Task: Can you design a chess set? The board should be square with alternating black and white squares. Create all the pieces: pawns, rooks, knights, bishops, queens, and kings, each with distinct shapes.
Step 1946:
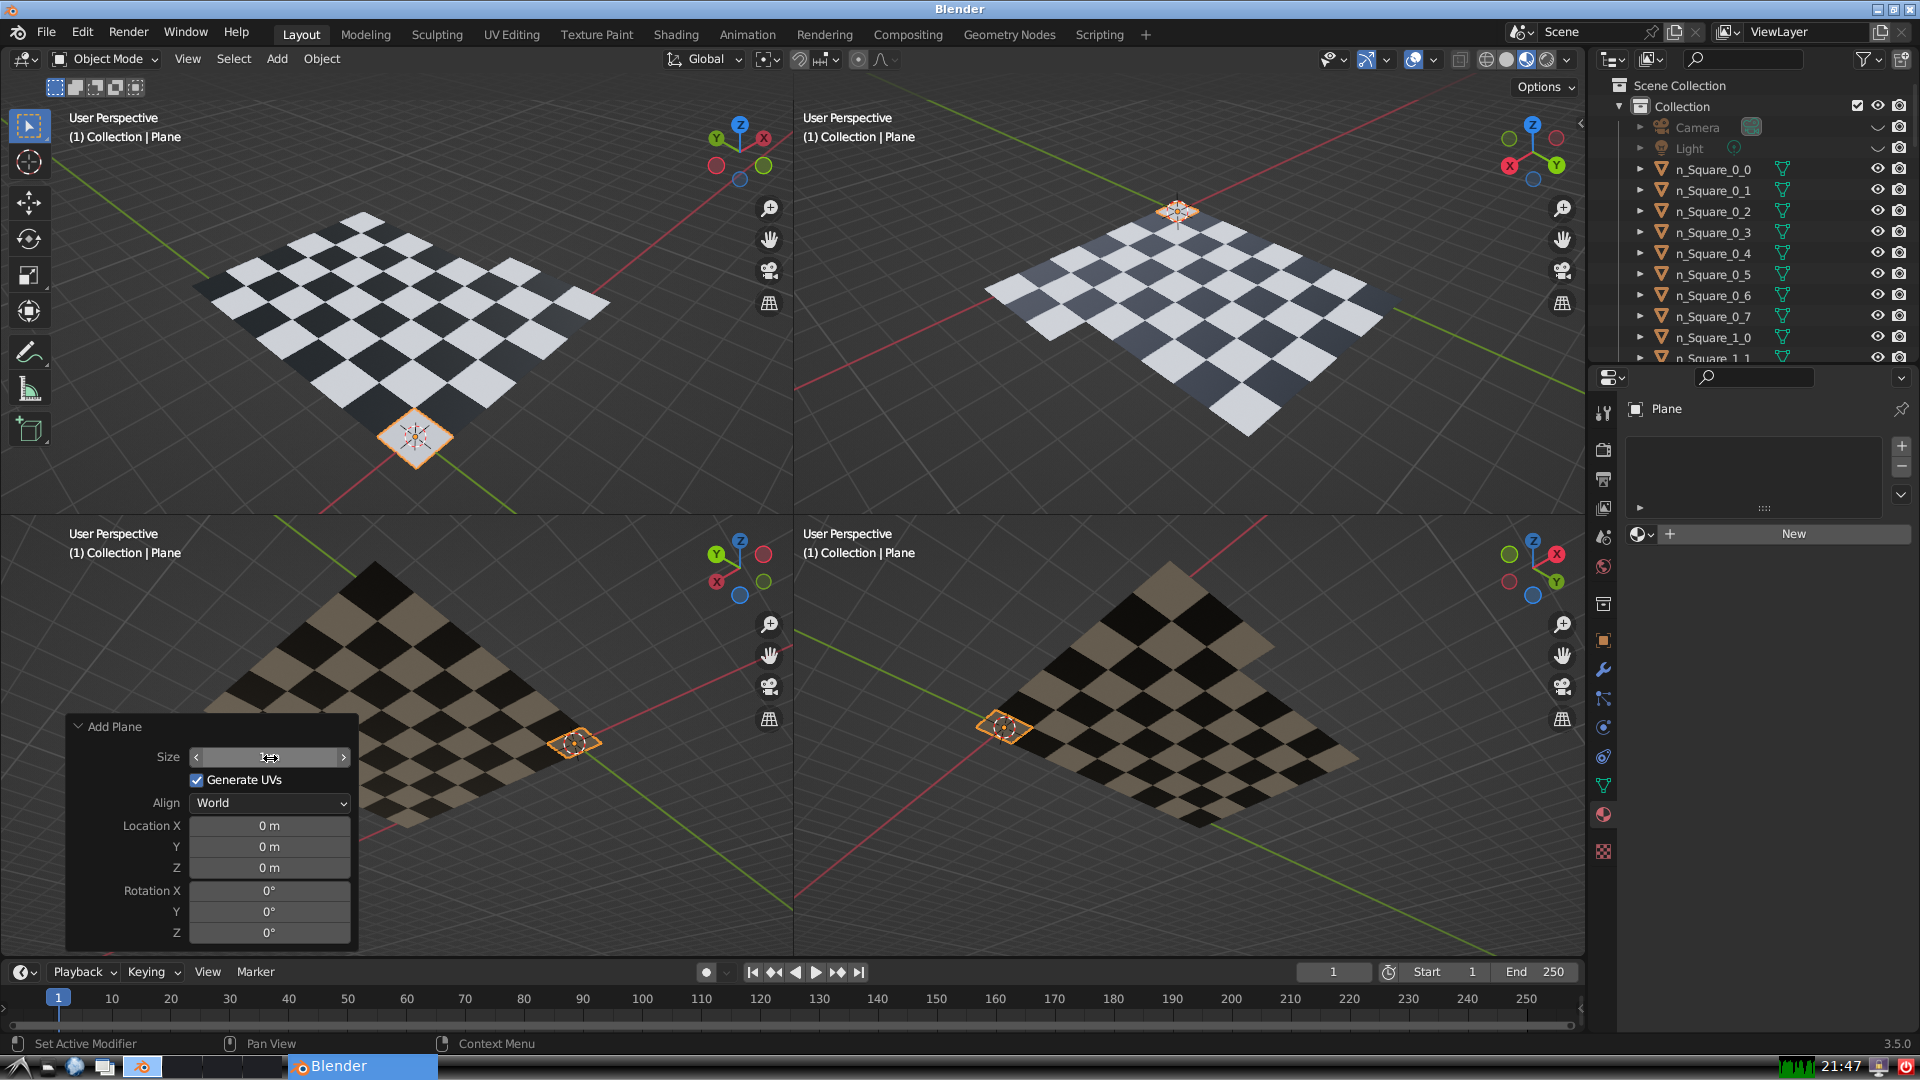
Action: click: no